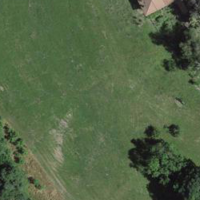
EUNIS habitat code: 24
Species observed at this site:
Pseudochorthippus parallelus
Gomphocerippus rufus